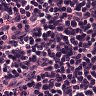
Metastatic tissue present: no